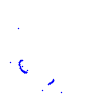
Particle: kaon